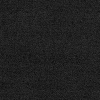
Atmospheric dust classification: dusty